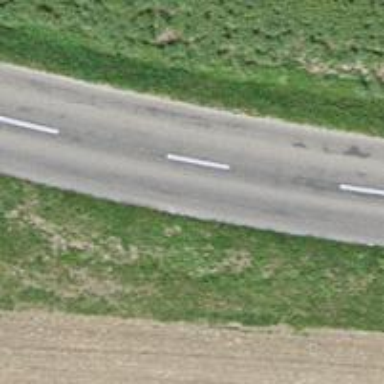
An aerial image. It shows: Secondary road.